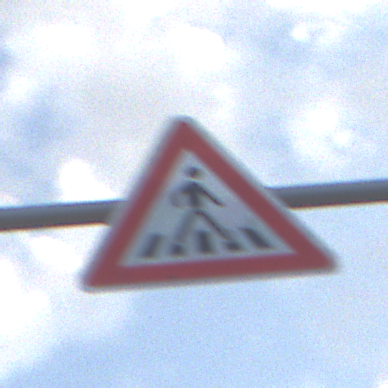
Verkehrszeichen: FussgaengerueberwegLinks
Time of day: SunriseSunset
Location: Outdoor (Nature)
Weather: PartlyCloudy
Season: NotSpecified
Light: Natural